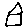
Label: house